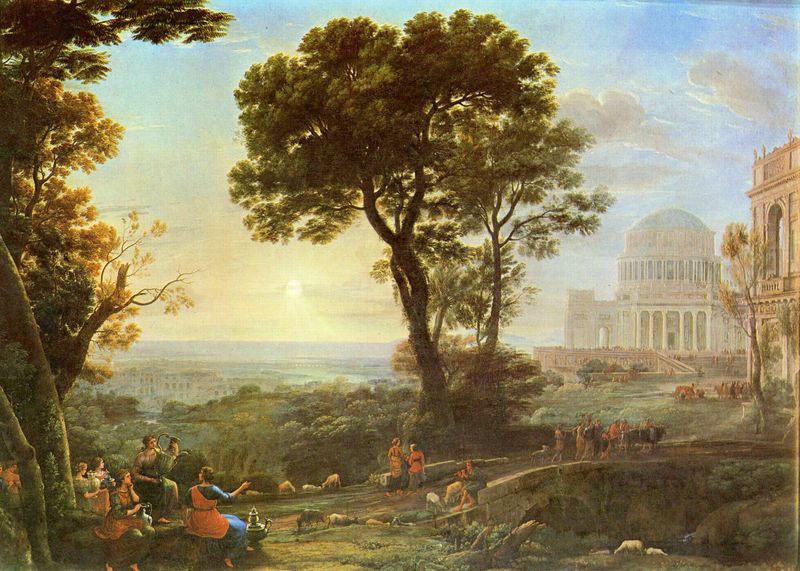
Titel: Vedute von Delphi mit einer Opferprozession
Künstler: Claude Lorrain
Standort: Roma
Institution: Galleria Doria-Pamphili
Schlagwörter: baum, blau, blätter, felsen, gestein, gruppe, himmel, laub, meer, schatten, wasser, wolken, bäume, fluss, frauen, gelb, grün, landschaft, menschen, mädchen, sitzen, stadt, ufer, äste, abend, fenster, hell, hintergrund, kleider, licht, männer, säulen, ausblick, blick, gebäude, gras, haus, rot, tiere, weg, wiese, gesellschaft, gespräch, leute, trinken, architektur, barock, stein, steine, öl, ast, bach, dämmerung, ebene, horizont, hügel, natur, sonnenaufgang, stamm, vieh, weide, brücke, busch, büsche, gebüsch, gehen, kirche, pfad, sonne, klassizismus, personen, tal, genre, kanne, krug, aussicht, magd, sommer, fassade, italien, rede, fels, dorf, mauer, farbe, nebel, sonnenuntergang, herde, kuh, rind, idylle, pause, picknick, rast, kutsche, figuren, kuppel, romantik, staffage, treppe, untergang, weib, weiber, aufgang, abendrot, tor, gruppen, eingang, schaf, wage, antike, weiden, palast, linie, mythologie, pantheon, karaffe, gestus, krüge, sicht, mensche, portikus, antik, wanderer, griechisch, tempel, golden, arkadien, lämmer, schafe, ochse, hirte, hirten, schäfer, fantasie, akropolis, mägde, zentralbau, palas, italienisch, lorain, lorrain, ideale landschaft, herden, ruisdael, claude lorrain, überqueren, pentagon, drof, überweg, gestud, belebte landschaft, llciht